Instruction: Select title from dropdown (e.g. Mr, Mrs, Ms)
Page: traveler
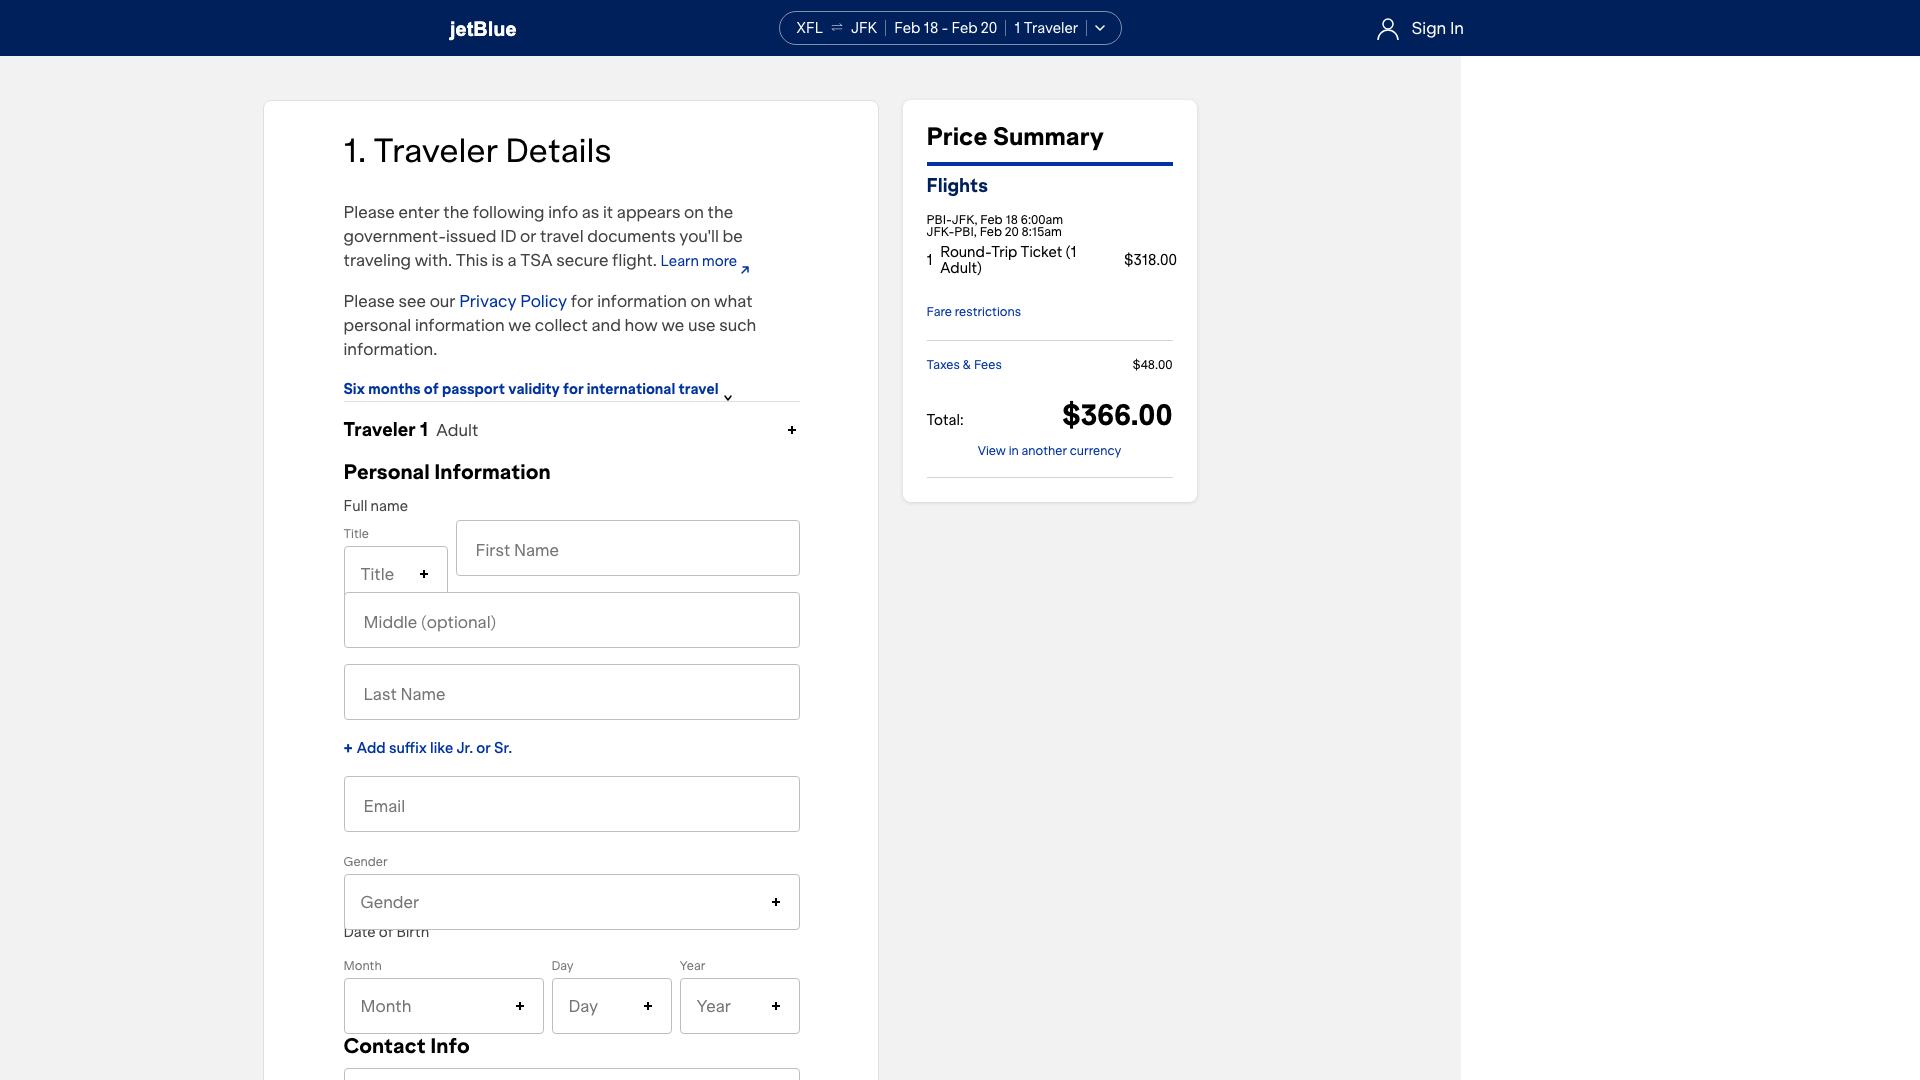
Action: click